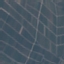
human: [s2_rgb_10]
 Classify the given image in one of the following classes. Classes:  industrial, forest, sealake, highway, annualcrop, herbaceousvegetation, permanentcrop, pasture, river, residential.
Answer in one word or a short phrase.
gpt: PermanentCrop